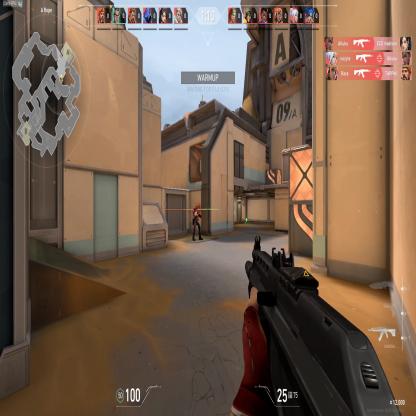
Label: enemy